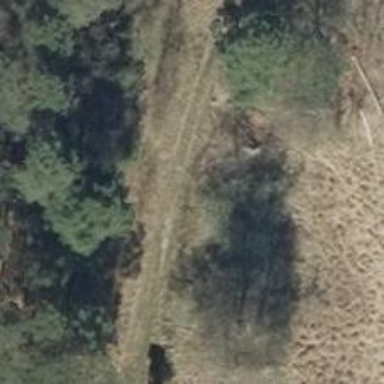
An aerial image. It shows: Sandy track with grade3 tracktype.